Question:
In the picture above you can see a part of my application. I load a file with different values and afterwards I parse them. Then I draw a 3D coordinate system to show the Lab color space. To draw each sphere I use the Mesh - function:
'''
/// <summary>
/// Vertex fur die Kugel
/// </summary>
struct Vertex
{
public float x, y, z; // Position of vertex in 3D space
public int color; // Diffuse color of vertex
/// <summary>
/// Konstruktor der Vertex
/// </summary>
/// <param name="_x">X(A) - Position</param>
/// <param name="_y">Y(L) - Position</param>
/// <param name="_z">Z(B) - Position</param>
/// <param name="_color">Die Farbe</param>
public Vertex(float _x, float _y, float _z, int _color)
{
x = _x; y = _y; z = _z;
color = _color;
}
// Das Format des Vertex
public static readonly VertexFormats FVF_Flags = VertexFormats.Position | VertexFormats.Diffuse;
}
/// <summary>
/// Erstellt das Mesh
/// </summary>
/// <param name="device">Das 3D Device</param>
/// <param name="color">Die Farbe der Kugel</param>
/// <param name="labValues">Die Lab Werte der Kugel</param>
public void createMesh(Device device, Color color, params float[] labValues)
{
// Erstellt die Kugel mit der Anbindung an das Device
mesh = Mesh.Sphere(device, radius, slices, stacks);
// Kopiert das Mesh zum Erstellen des VertexArrays
Mesh tempMesh = mesh.Clone(mesh.Options.Value, Vertex.FVF_Flags, device);
// Erstellt den VertexArray
Vertex[] vertData = (Vertex[])tempMesh.VertexBuffer.Lock(0, typeof(Vertex), LockFlags.None, tempMesh.NumberVertices);
// Weist jedem Vertex die Farbe und die Position zu
for (int i = 0; i < vertData.Length; ++i)
{
vertData[i].color = color.ToArgb();
vertData[i].x += labValues[1];
vertData[i].y += labValues[0] - 50f;
vertData[i].z += labValues[2];
}
// Gibt den VertexBuffer in der Kopie frei
tempMesh.VertexBuffer.Unlock();
// Loscht den Mesh aus dem Speicher
mesh.Dispose();
// Legt die Kopie in der Meshinstanz ab
mesh = tempMesh;
}
'''
One of the functions is to zoom the device. Now I want to add a click event for each sphere to show any informations. But I have no idea how to implement this event. The sphere-object doesn't support any events.
Thank you for your help!!
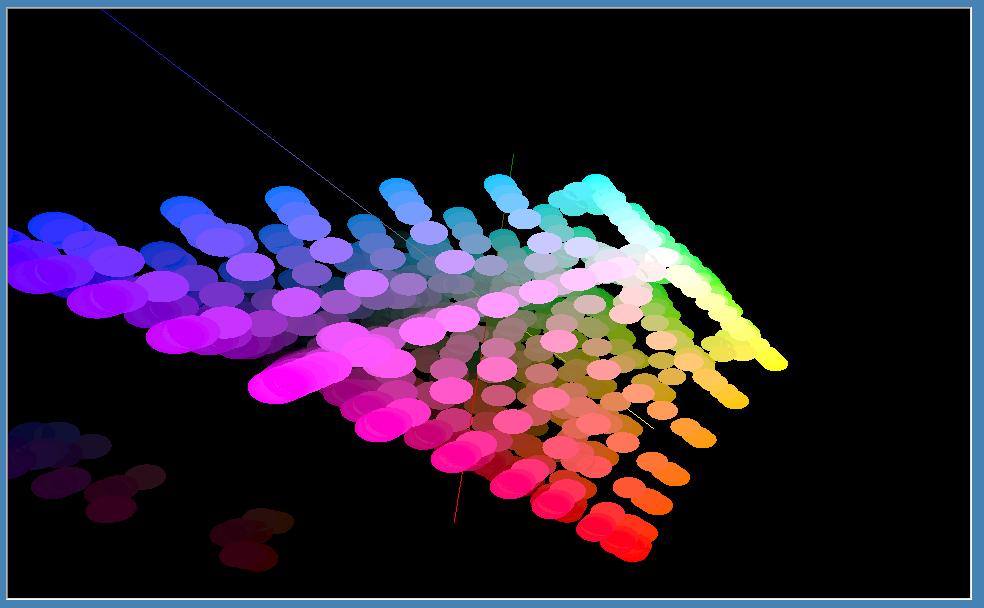
Answer: <URL>